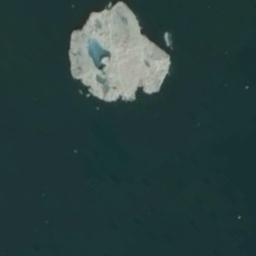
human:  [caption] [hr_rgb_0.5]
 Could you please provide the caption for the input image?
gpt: The sea ice above is larger .

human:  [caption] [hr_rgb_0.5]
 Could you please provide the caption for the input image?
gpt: A piece of sea ice floats in the deep blue sea .

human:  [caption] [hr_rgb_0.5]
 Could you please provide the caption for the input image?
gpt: There is a big ice and many small ice on the deep green sea .

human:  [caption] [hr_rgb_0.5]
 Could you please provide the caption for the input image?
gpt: An approximately circular ice cube floats on the blue sea .

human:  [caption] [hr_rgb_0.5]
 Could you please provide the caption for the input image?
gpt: The sea ice is on a blue sea .